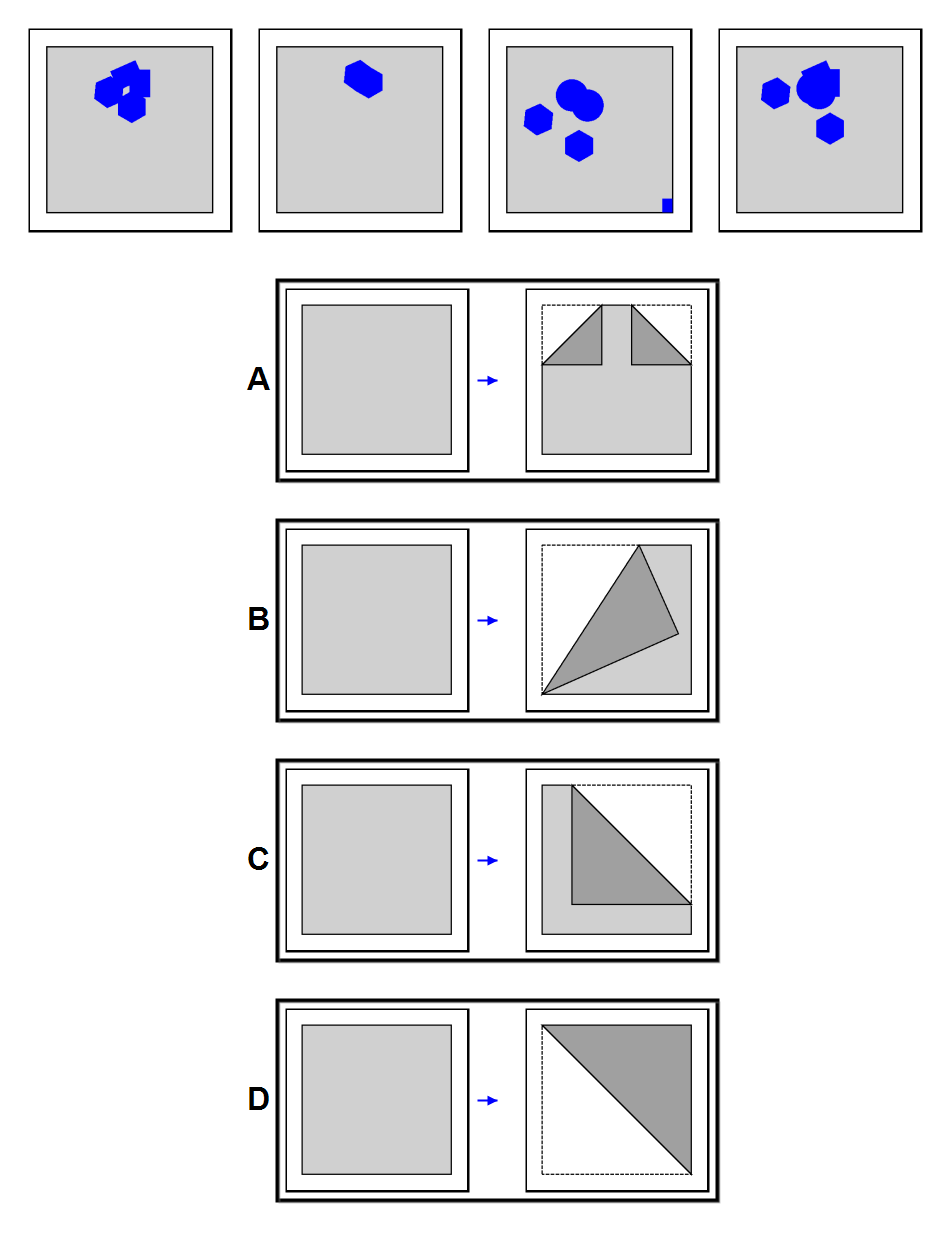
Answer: B